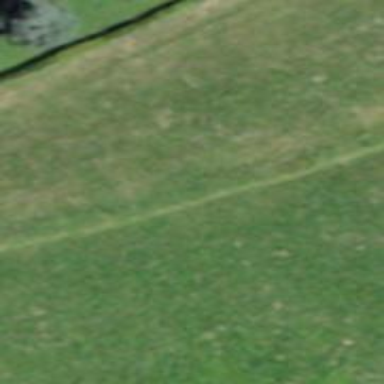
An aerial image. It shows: Grass path.